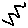
Label: zigzag